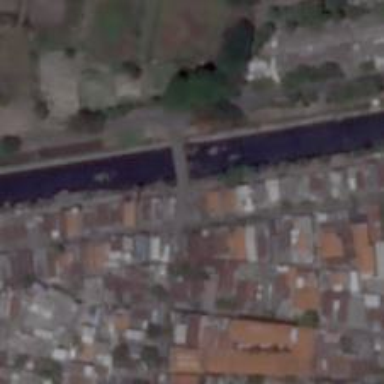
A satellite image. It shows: Residential road with bridge.